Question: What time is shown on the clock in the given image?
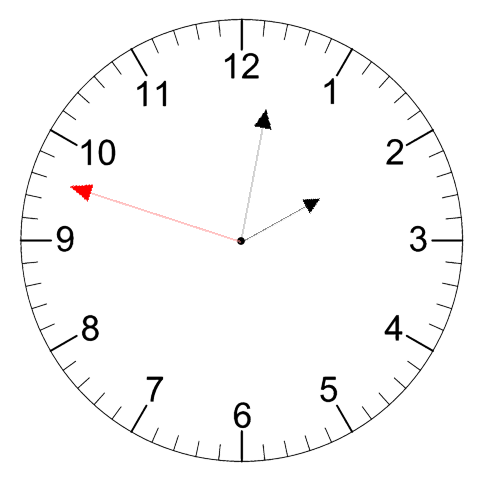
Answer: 02:01:48